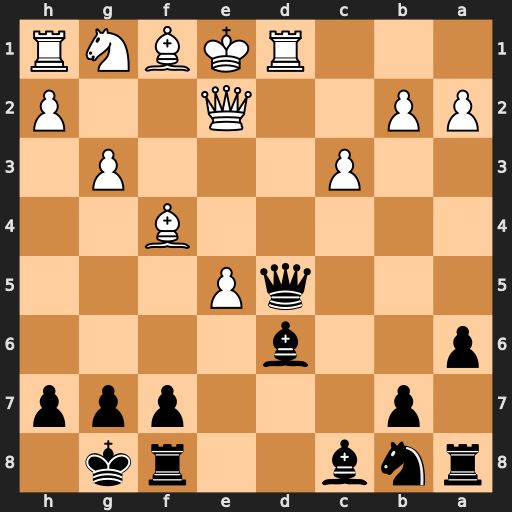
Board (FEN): rnb2rk1/1p3ppp/p2b4/3qP3/5B2/2P3P1/PP2Q2P/3RKBNR
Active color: b
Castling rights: K
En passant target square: -
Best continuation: Qxh1 exd6 Qxg1 Be3 Qh1 Qg2 Qxg2